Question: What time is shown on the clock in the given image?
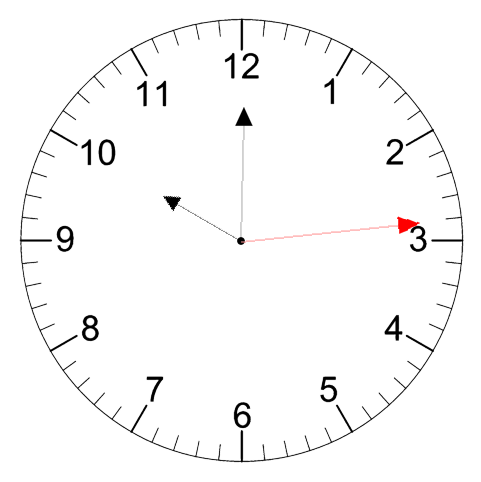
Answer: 10:00:14